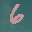
Label: 6